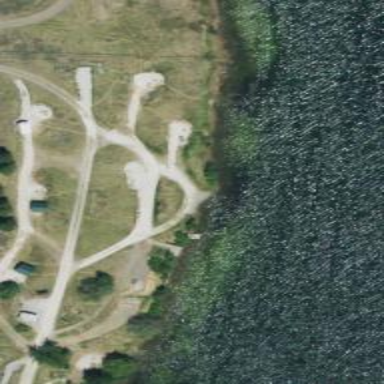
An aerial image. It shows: Slipway on leisure land.